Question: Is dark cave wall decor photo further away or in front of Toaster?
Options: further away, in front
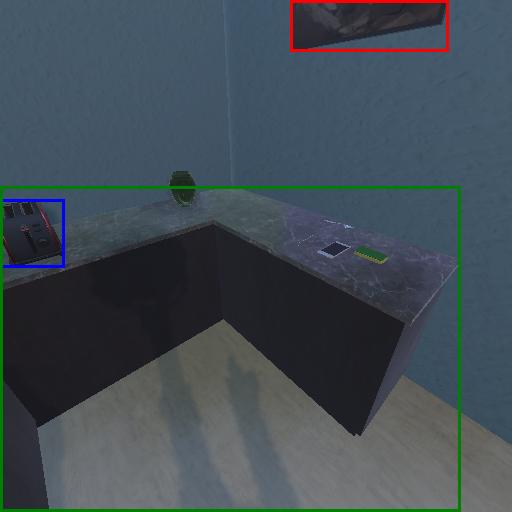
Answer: further away